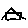
Label: house